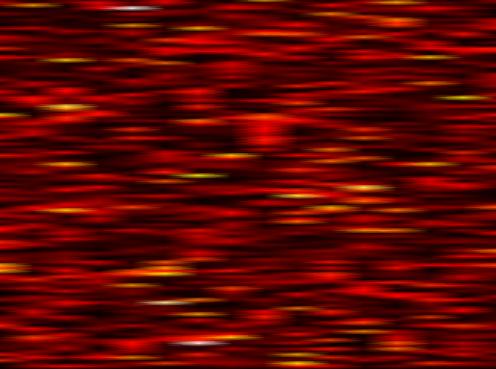
Label: FOFDM